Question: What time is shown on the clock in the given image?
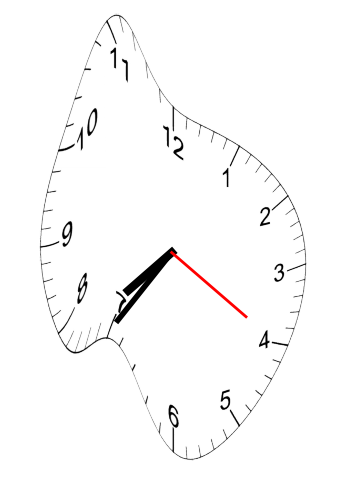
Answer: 07:35:20